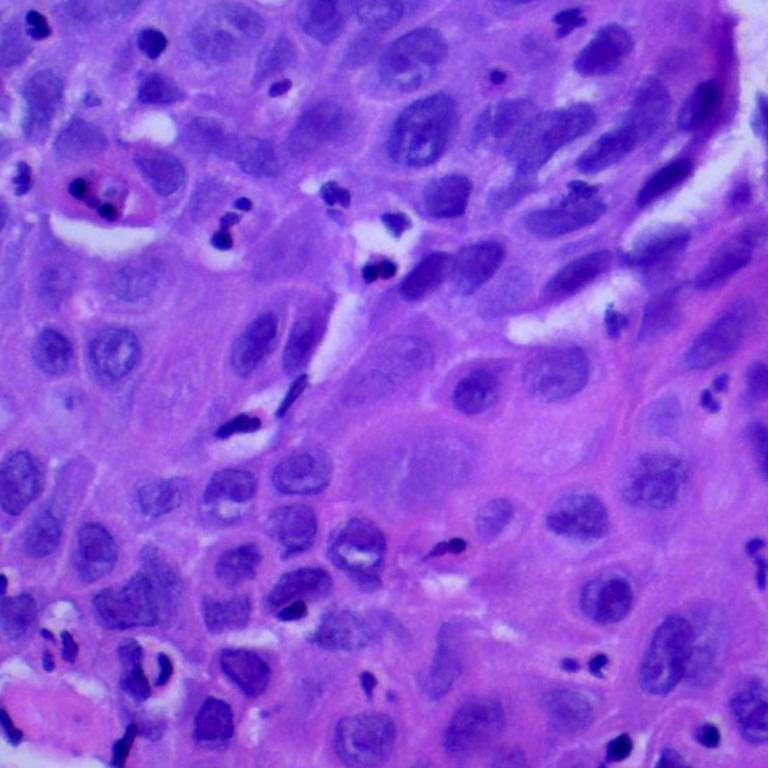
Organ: lung
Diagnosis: squamous carcinomas